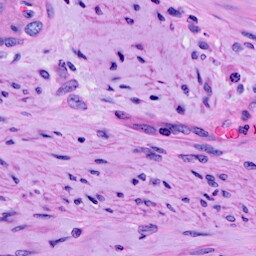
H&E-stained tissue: Cervix